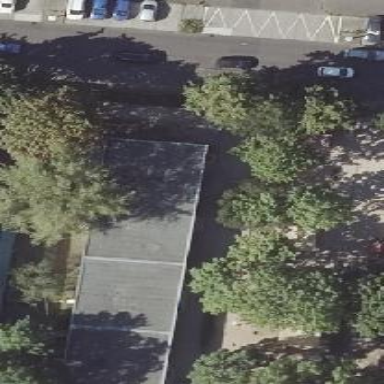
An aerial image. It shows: Kindergarten building.